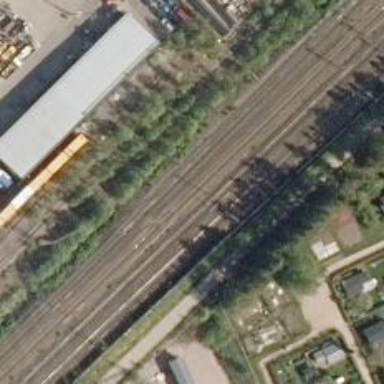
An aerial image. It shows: Railway signal with catenary mast.